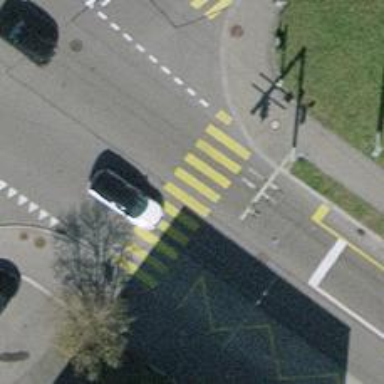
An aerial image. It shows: Crossing with traffic signals.